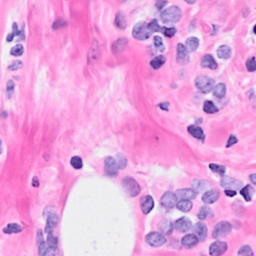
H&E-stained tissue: Breast